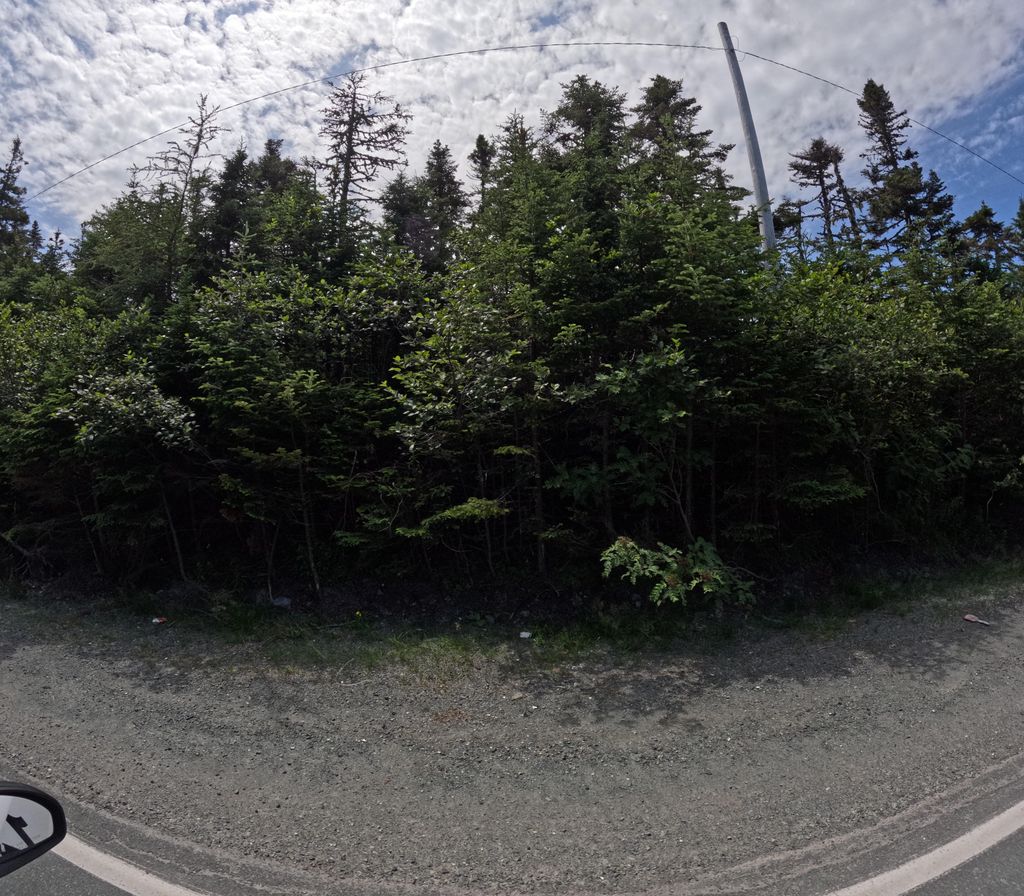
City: st_johns